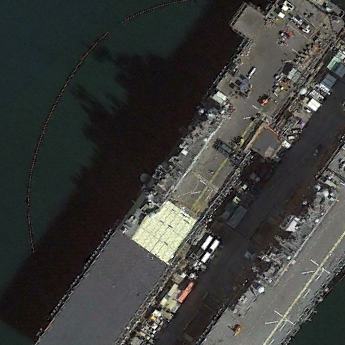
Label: assault